The image is a wavelet scalogram (time versus scale/frequency) of a rolling-element bearing's vibration signal. What is the most likely bearing condition (normal, inner_race, outer_race, ball)?
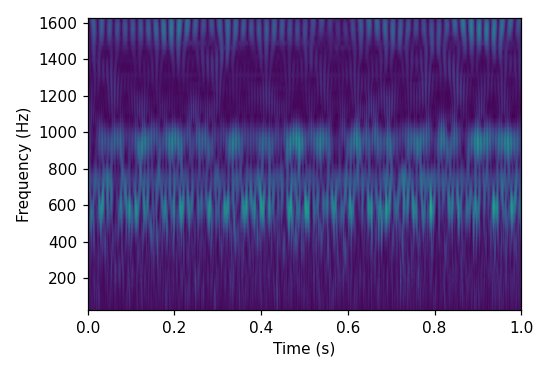
Answer: normal